Brain MRI, t1w sequence, axial 2D slice.
Patient: age 27, sex F, weight 95 kg, height 1.95 m
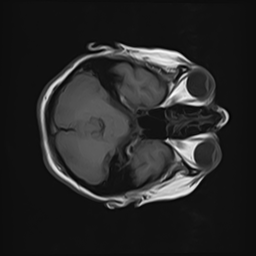